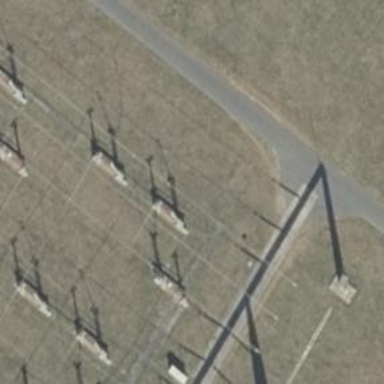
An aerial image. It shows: Busbar power line with 3 cables.